Question: Xcode 5 has a build setting called "Unused Functions." I have read elsewhere that "The compiler can never tell if an Objective-C method is truly unused, because it may be called dynamically, either via performSelector:, via subclassing, or many other ways." Given that unused parameters does in fact show parameters that are not being used I was surprised that unused functions does not have the implied behaviors.
Can someone explain what is the meaning/impact of this setting?

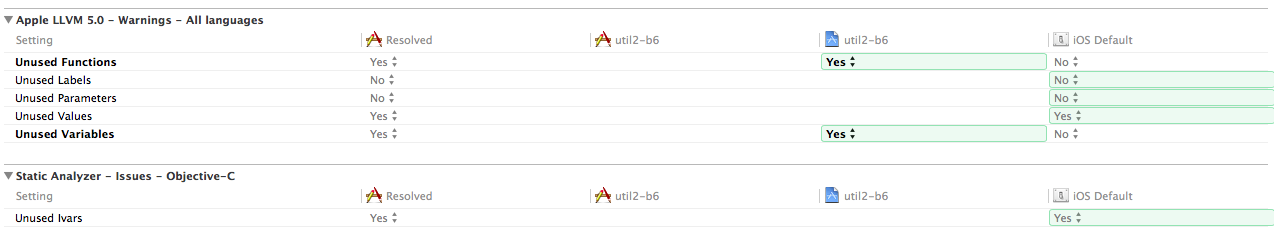
Answer: It applies to functions, rather than to methods.